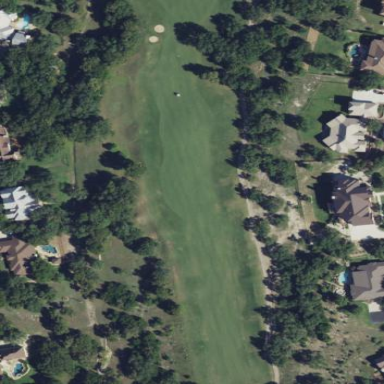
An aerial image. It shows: Golf rough area.